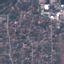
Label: Residential